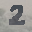
Label: 2